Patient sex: F
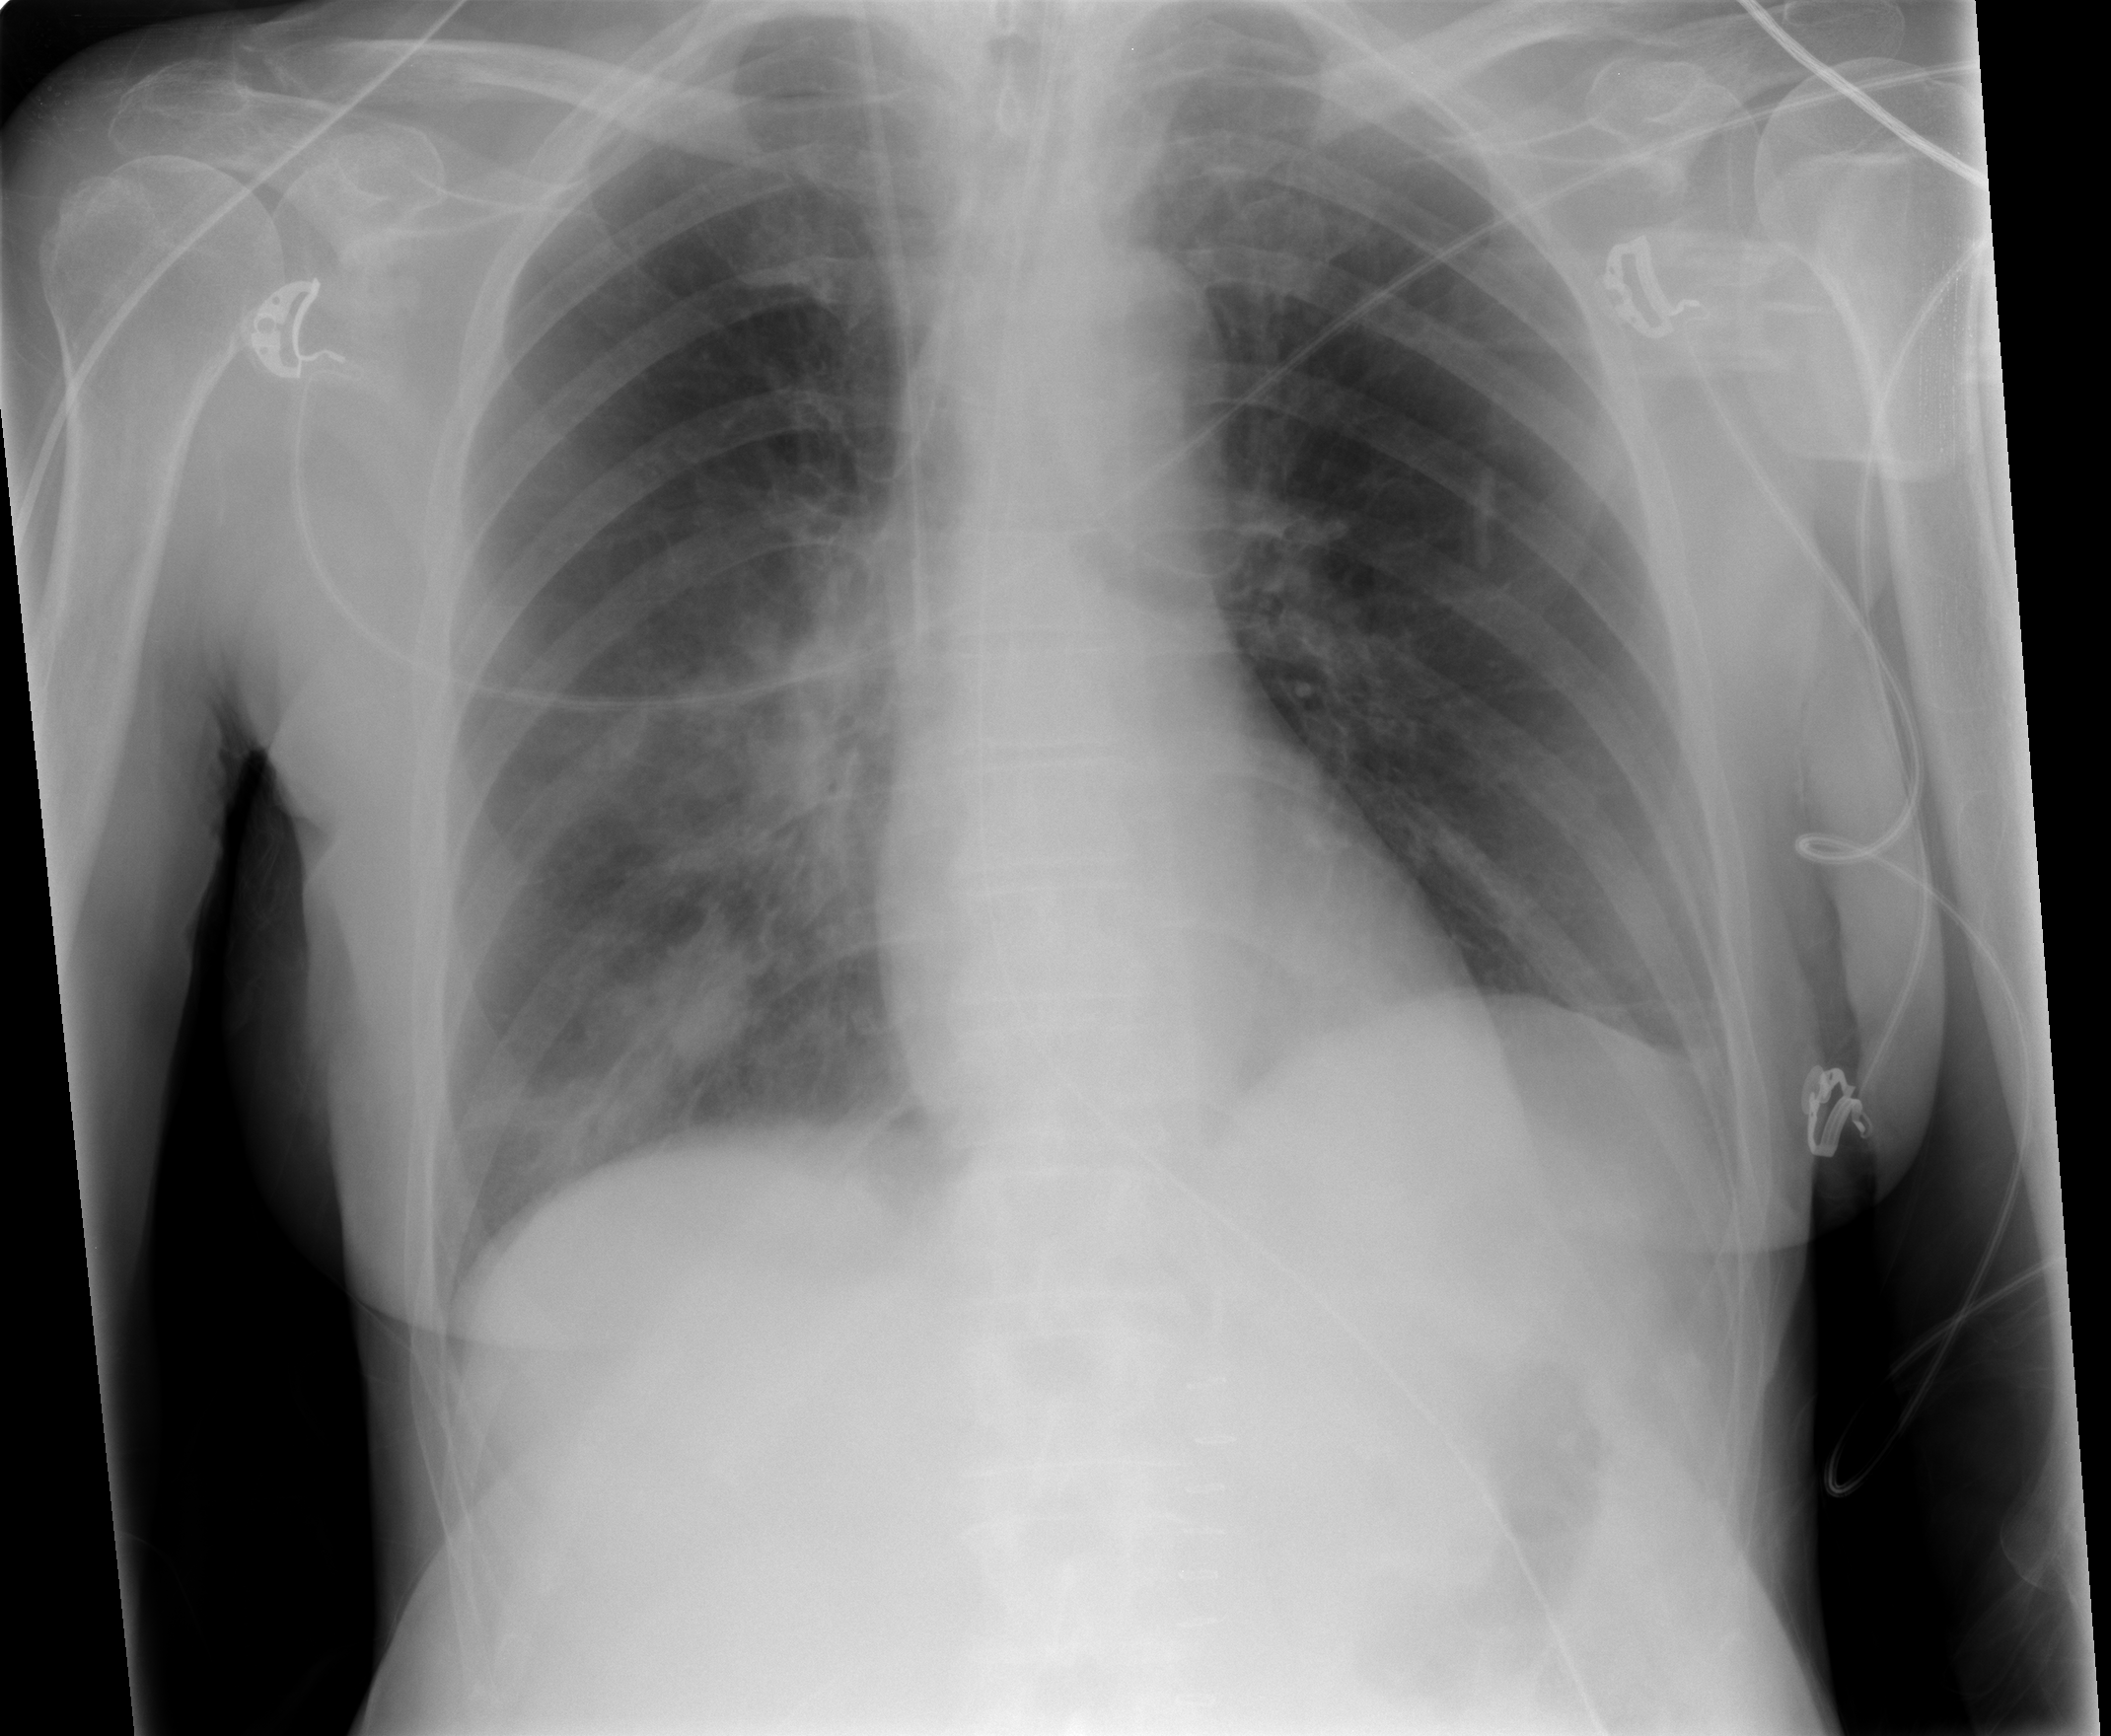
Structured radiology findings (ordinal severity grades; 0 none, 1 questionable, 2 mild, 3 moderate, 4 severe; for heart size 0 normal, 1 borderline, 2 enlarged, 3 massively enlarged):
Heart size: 1
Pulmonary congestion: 0
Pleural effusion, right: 1
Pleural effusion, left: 0
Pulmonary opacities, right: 3
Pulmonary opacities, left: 0
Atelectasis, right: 0
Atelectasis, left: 0